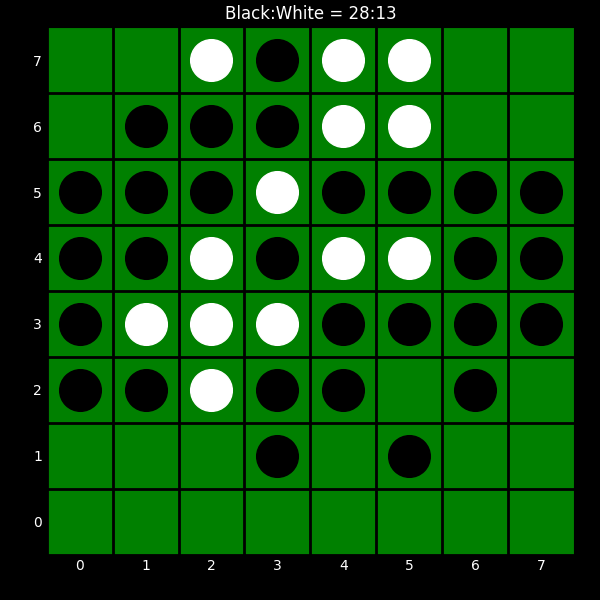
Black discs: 28
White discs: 13